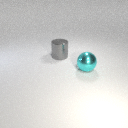
large cyan metal sphere to the right of large gray metal cylinder